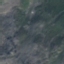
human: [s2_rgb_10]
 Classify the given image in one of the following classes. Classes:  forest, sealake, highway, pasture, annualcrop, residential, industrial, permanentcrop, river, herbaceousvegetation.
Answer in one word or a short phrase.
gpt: HerbaceousVegetation